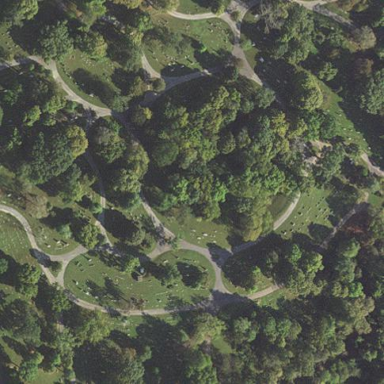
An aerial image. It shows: Sector in the cemetery.